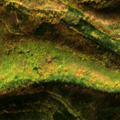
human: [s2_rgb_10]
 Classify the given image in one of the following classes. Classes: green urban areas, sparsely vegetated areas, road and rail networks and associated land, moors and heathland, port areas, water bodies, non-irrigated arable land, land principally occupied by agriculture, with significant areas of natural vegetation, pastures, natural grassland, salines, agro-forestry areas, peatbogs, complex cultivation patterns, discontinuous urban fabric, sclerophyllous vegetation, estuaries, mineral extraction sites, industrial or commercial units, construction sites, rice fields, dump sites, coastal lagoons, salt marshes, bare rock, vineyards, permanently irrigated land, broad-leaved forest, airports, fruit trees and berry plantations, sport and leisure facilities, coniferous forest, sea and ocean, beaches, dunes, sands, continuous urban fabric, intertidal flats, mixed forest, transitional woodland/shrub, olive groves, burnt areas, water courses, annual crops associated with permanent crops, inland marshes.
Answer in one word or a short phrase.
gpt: broad-leaved forest, coniferous forest, mixed forest